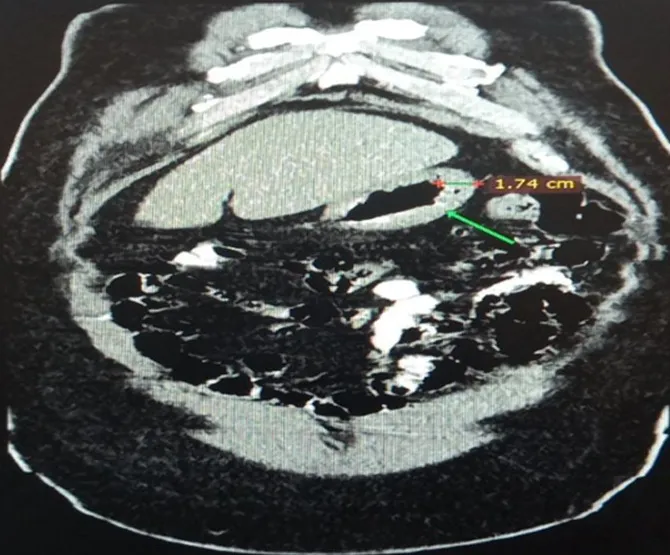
coronal view of abdominal CT scan showing gastric wall thickening.
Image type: radiology (ct)